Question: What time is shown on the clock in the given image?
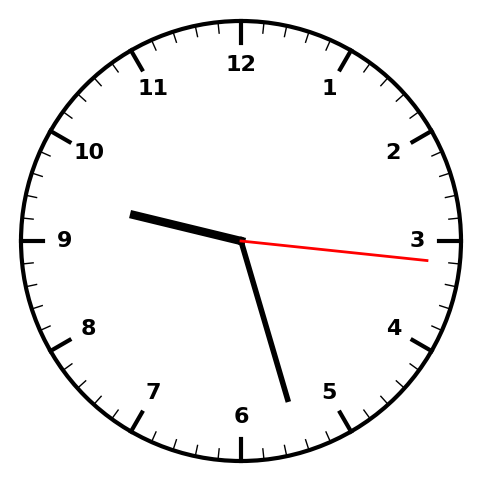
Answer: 09:27:16